Question: I've been following this tutorial here: <URL>. I can't seem to get the application displaying properly though. When I run the application I expect to see a screen like CalendarCanvas from tutorial, but I get this:

Here is my code, I'm using standard MIDP classes.
Class CreateCalendar:
'''
import java.util.Date;
import java.util.Calendar;
import javax.microedition.lcdui.*;
import javax.microedition.midlet.MIDlet;
public class CreateCalendar
{
/**
* Array of strings which holds data for the month and day
* for the calendar application.
*/
static final String[] month_labels = new String[]
{
"January", "Febuary", "March", "April", "May", "June", "July", "August", "Sepetember", "October", "November", "Decemeber"
};
static final String[] weekdays_labels = new String[]
{
"Mon", "Tue", "Wed", "Thur", "Fri", "Sat", "Sun"
};
public int startWeekday = 0;
public int padding = 1;
public int borderWidth = 4;
public int borderColor = 0x009900;
/**
* Weekday Labels
*/
public Font weekdayFont = Font.getDefaultFont();
public int weekdayBackgroundColor = 0x009900;
public int weekdayColor = 0xffffff;
/**
* Month/Year Labels
*/
public Font headerFont = Font.getDefaultFont();
public int headerBackgroundColor = 0x009900;
public int headerColor = 0xffffff;
/**
* Cells Labels
*/
public Font font = Font.getDefaultFont();
public int foreColor = 0xffffff;
public int backgroundColor = 0x009900;
public int selectedBackgroundColor = 0xCCFF00;
public int selectedForegroundColor = 0xffffff;
/**
* Size properties
*/
int width = 0;
int height = 0;
int headerHeight = 0;
int weekHeight = 0;
int cellWidth = 0;
int cellHeight = 0;
/**
* Internal time properties
*/
long currentTimeStamp = 0;
Calendar calendar = null;
int weeks = 0;
public CreateCalendar(Date date)
{
calendar = Calendar.getInstance();
setDate(date);
initialize();
}
public Date getSelectedDate()
{
return calendar.getTime();
}
public void setDate(Date d)
{
currentTimeStamp = d.getTime();
calendar.setTime(d);
this.weeks = (int)Math.ceil(((double)getStartWeekday() + getMonthDays()) / 7);
}
public void setDate(long timestamp)
{
setDate(new Date(timestamp));
}
public void initialize()
{
this.cellWidth = font.stringWidth("MM") + 2 * padding;
this.cellHeight = font.getHeight() + 2 * padding;
this.headerHeight = headerFont.getHeight() + 2 * padding;
this.weekHeight = weekdayFont.getHeight() + 2 * padding;
this.width = 7 * (cellWidth + borderWidth) + borderWidth;
initHeight();
}
void initHeight()
{
this.height = headerHeight + weekHeight + this.weeks * (cellHeight + borderWidth) + borderWidth;
}
int getMonthDays()
{
int month = calendar.get(Calendar.MONTH);
switch (month)
{
case 3:
case 5:
case 8:
case 10:
return 30;
case 1:
int year = calendar.get(Calendar.YEAR);
return (year % 4 == 0 && year % 100 != 0) || (year % 400 == 0) ? 29 : 28;
default:
return 31;
}
}
int getStartWeekday()
{
Calendar c = Calendar.getInstance();
c.set(Calendar.MONTH, calendar.get(Calendar.MONTH));
c.set(Calendar.YEAR, calendar.get(Calendar.YEAR));
c.set(Calendar.DAY_OF_MONTH, 1);
return (c.get(Calendar.DAY_OF_WEEK) + 5) % 7;
}
public void KeyPressed(int key)
{
switch(key)
{
case Canvas.UP:
go(-7);
break;
case Canvas.DOWN:
go(7);
break;
case Canvas.RIGHT:
go(1);
break;
case Canvas.LEFT:
go(-1);
break;
}
}
void go(int delta)
{
int prevMonth = calendar.get(Calendar.MONTH);
setDate(currentTimeStamp + 864000000 * delta);
if(calendar.get(Calendar.MONTH) != prevMonth)
{
initHeight();
}
}
public void paint(Graphics g)
{
g.setColor(backgroundColor);
g.fillRect(0, 0, width, height);
g.setFont(headerFont);
g.setColor(headerColor);
g.drawString(month_labels[calendar.get(Calendar.MONTH)] + " " + calendar.get(Calendar.YEAR), width / 2, padding, Graphics.TOP | Graphics.HCENTER);
g.translate(0, headerHeight);
g.setColor(weekdayBackgroundColor);
g.fillRect(0, 0, width, weekHeight);
g.setColor(weekdayColor);
g.setFont(weekdayFont);
for(int i = 0; i < 7; i++)
{
g.drawString(weekdays_labels[(i + startWeekday) % 7], borderWidth + i * (cellWidth + borderWidth) + cellWidth / 2, padding, Graphics.TOP | Graphics.HCENTER);
}
g.translate(0, weekHeight);
g.setColor(borderColor);
for(int i = 0; i <= weeks; i++)
{
g.fillRect(0, i * (cellHeight + borderWidth), width, borderWidth);
}
for(int i = 0; i <=7; i++)
{
g.fillRect(i * (cellWidth + borderWidth), 0, borderWidth, height - headerHeight - weekHeight);
}
int days = getMonthDays();
int dayIndex = (getStartWeekday() - this.startWeekday + 7) % 7;
g.setColor(foreColor);
int currentDay = calendar.get(Calendar.DAY_OF_MONTH);
for(int i = 0; i < days; i++)
{
int weekday = (dayIndex + i) % 7;
int row = (dayIndex + i) / 7;
int x = borderWidth + weekday * (cellWidth + borderWidth) + cellWidth / 2;
int y = borderWidth + row * (cellHeight + cellWidth) + padding;
if(i + 1 == currentDay)
{
g.setColor(selectedBackgroundColor);
g.fillRect(borderWidth + weekday * (cellWidth + borderWidth), borderWidth + row * (cellHeight + borderWidth), cellWidth, cellHeight);
g.setColor(selectedForegroundColor);
}
g.drawString("" + (i + 1), x, y, Graphics.TOP | Graphics.HCENTER);
if(i + 1 == currentDay)
{
g.setColor(foreColor);
}
}
g.translate(0, - headerHeight - weekHeight);
}
private Date getTime() {
throw new UnsupportedOperationException("Not yet implemented"); //TODO get current Time
}
'''
Class CalFrontEnd (extends MIDlet):
'''
public class CalFrontEnd extends MIDlet
{
public CreateCalendar calendar;
protected Display display;
protected Form mainForm;
public CalFrontEnd()
{
}
public void startApp()
{
calendar = new CreateCalendar(new Date());
calendar.headerFont = Font.getFont(Font.FACE_PROPORTIONAL, Font.STYLE_BOLD, Font.SIZE_LARGE);
calendar.weekdayFont = Font.getFont(Font.FACE_PROPORTIONAL, Font.STYLE_BOLD, Font.SIZE_MEDIUM);
calendar.weekdayBackgroundColor = 0xccccff;
calendar.weekdayColor = 0x0000ff;
calendar.headerColor = 0xffffff;
calendar.initialize();
display.getDisplay(this).setCurrent(
new intCalendar(this));
}
public void pauseApp()
{
}
public void destroyApp(boolean destroy)
{
notifyDestroyed();
}
}}
'''
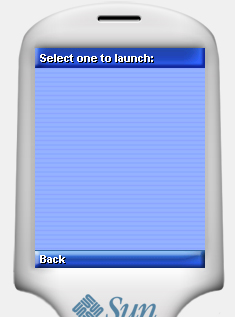
Answer: Code in the class 'CreateCalendar' looks problematic.
In <URL> you mentioned done to code from tutorial, but from what is shown in your code snippet, this is not so.
To find a way to reuse tutorial code, most straightforward approach would be like as follows.
1. Copy the source code from tutorial - files CalendarWidget.java and CalendarCanvas.java Copy as-is, only adjust the package statements if necessary.
2. Modify CalFrontEnd about as follows if needed, add import statement for CalendarCanvas replace current code in startApp with simplest invocation for CalendarCanvas, like this: public void startApp() {
Display.getDisplay(this).setCurrent(
new CalendarCanvas(this));
}
3. Test the code, tune and fix it until your MIDlet shows what you would expect of CalendarCanvas
4. After above is done, proceed with modifying the code to further match your needs. Don't forget to test the changes you make, to make sure that things indeed work as you expect.